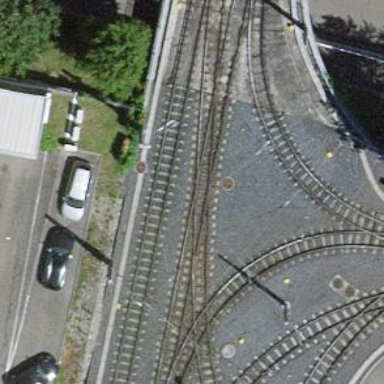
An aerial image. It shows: Railway crossing.